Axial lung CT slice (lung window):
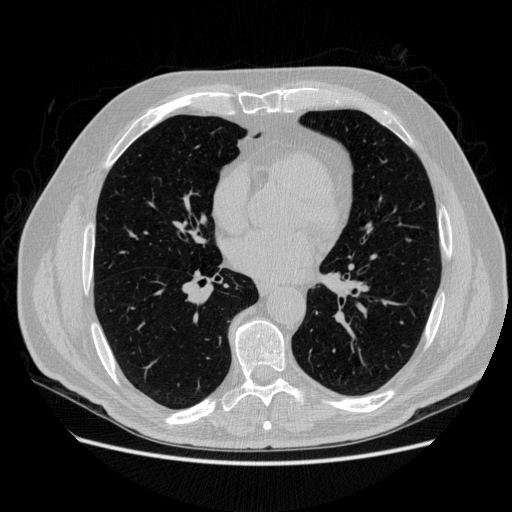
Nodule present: no